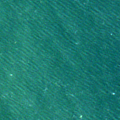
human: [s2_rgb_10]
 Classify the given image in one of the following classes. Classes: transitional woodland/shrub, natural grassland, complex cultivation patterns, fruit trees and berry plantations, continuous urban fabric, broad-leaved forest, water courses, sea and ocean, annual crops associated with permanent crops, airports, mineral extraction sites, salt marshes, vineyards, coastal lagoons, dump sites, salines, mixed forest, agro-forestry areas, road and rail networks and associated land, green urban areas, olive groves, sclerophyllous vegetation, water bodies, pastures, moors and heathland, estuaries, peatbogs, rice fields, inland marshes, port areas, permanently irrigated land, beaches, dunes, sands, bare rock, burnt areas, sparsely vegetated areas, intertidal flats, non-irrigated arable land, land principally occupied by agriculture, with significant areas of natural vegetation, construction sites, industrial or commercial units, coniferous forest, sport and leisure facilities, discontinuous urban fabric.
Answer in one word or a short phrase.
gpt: sea and ocean